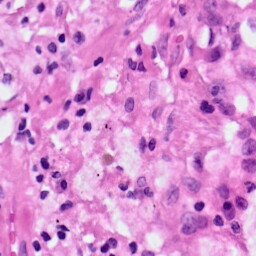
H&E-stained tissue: Lung